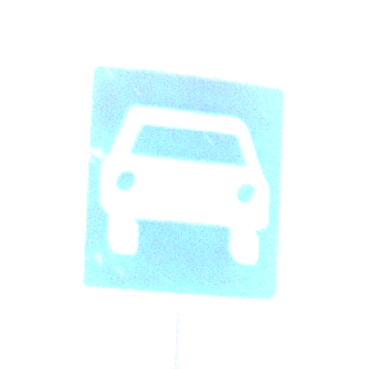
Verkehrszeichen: Kraftfahrstrasse
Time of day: Midday
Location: Roofed (Beach)
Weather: Overcast
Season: NotSpecified
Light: Natural